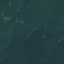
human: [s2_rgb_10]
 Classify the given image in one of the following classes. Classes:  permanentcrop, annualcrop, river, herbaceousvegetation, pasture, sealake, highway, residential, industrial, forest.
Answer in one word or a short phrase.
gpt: Forest